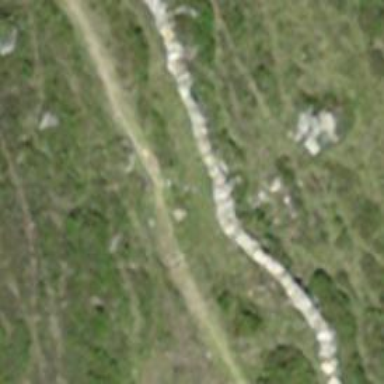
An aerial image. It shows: Stone wall as barrier.